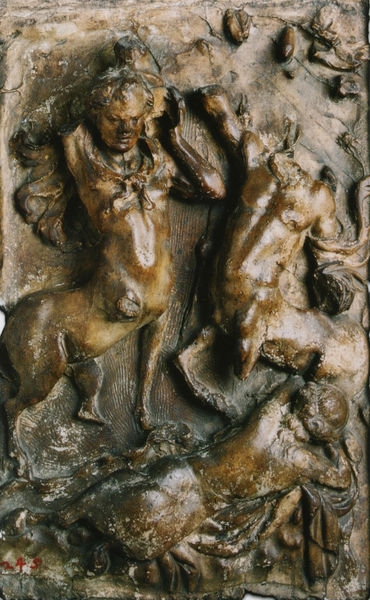
Titel: Kopie des Reliefs mit Centauren
Künstler: Venezianisch
Standort: Padua
Institution: Universität, Museum für Archäologie und Kunst
Schlagwörter: hand, kampf, kopf, körper, mann, nackt, schatten, umhang, wasser, menschen, ausschnitt, braun, brust, frau, haar, hintergrund, kleid, köpfe, licht, marmor, männer, rücken, szene, tür, tier, tiere, tuch, schleife, arm, arme, falten, gesicht, knoten, mensch, stehen, stein, wind, boden, figur, haare, mantel, drei, renaissance, pferd, pferde, chaos, skulptur, ton, beine, huf, hufe, schwanz, relief, hintern, holzschnitt, liegen, zwei, figuren, krieg, detail, muskeln, glanz, bronze, plastik, rodin, liegend, oberkörper, fliessend, foto, fotografie, photographie, schimmer, leiber, antike, torso, weinen, durcheinander, mythologie, photo, fragment, fries, hubi, antik, kentauren, satyr, toga, centauer, faun, kentaur, minotaurus, mythos, zentauer, zentaur, zentauren, fabelwesen, stier, stiere, pegasus, phantasie, gefecht, rumpf, tiermensch, michelangelo, hochrelief, abguss, ronze, etail, chatten, minotaur, meißel, kreatur, auseinandersetzung, bronzerelief, centaure, määnner, plastil, srtatue, zenauren, zentair, geschöpfe, schrei nach hilfe, bvronzerelief